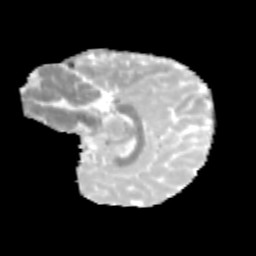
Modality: MD
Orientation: sagittal
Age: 10
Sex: female
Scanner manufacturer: siemens
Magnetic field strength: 3 T
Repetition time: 3.8 s
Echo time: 0.07 s